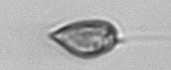
Label: Prorocentrum_triestinum